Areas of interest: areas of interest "Long-distance Bus Station"
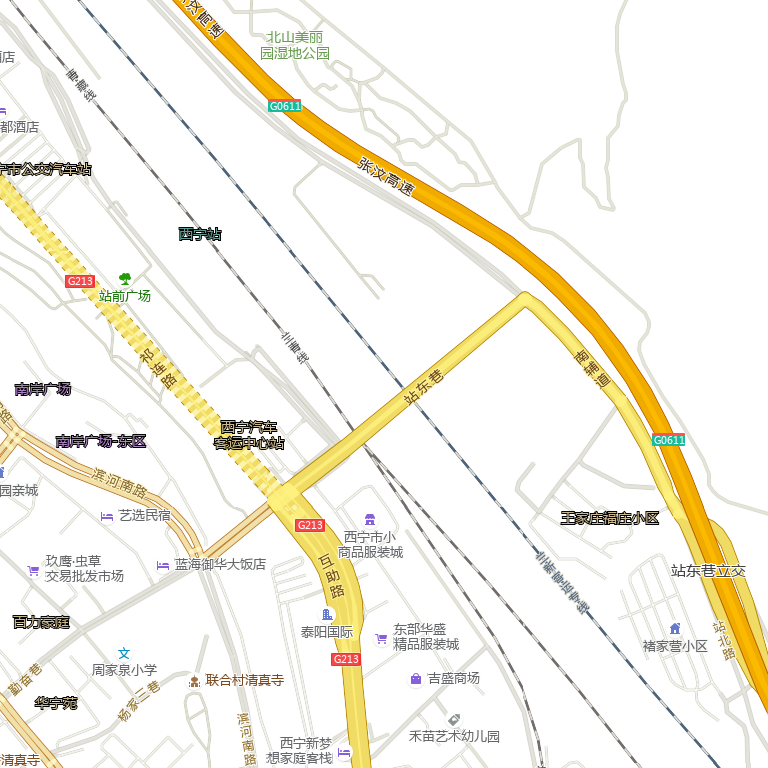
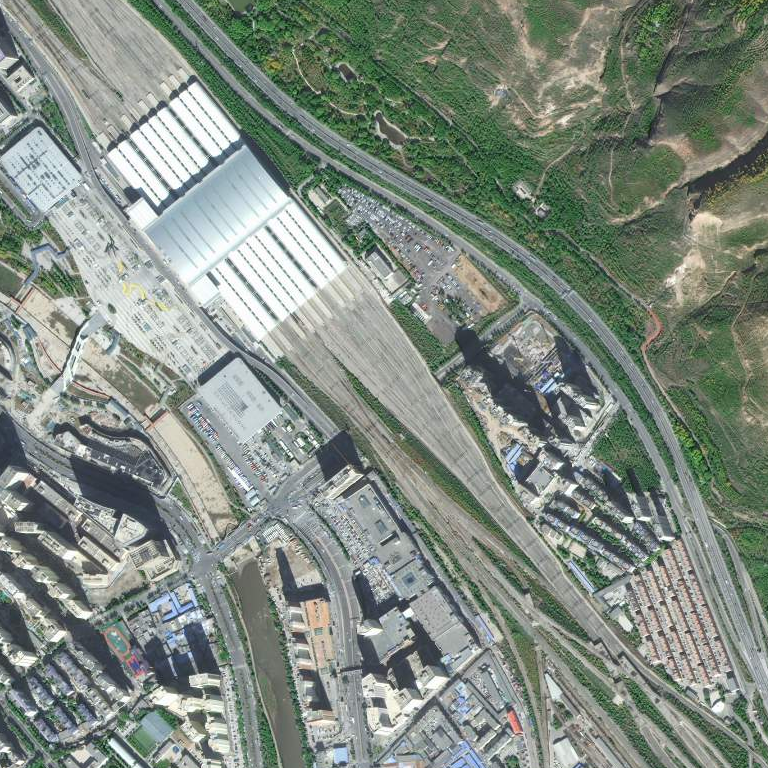